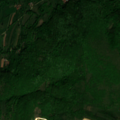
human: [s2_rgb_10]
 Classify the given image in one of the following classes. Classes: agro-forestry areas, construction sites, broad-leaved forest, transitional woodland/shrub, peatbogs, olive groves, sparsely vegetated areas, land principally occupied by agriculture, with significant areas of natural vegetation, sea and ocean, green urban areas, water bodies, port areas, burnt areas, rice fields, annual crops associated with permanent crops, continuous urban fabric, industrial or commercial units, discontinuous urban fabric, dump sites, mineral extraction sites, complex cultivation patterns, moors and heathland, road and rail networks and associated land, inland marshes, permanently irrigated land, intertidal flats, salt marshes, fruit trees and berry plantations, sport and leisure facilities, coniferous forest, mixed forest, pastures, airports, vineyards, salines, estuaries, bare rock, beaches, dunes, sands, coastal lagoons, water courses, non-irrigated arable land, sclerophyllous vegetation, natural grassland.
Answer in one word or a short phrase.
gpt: mineral extraction sites, land principally occupied by agriculture, with significant areas of natural vegetation, broad-leaved forest, transitional woodland/shrub